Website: home-depot
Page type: account-dashboard
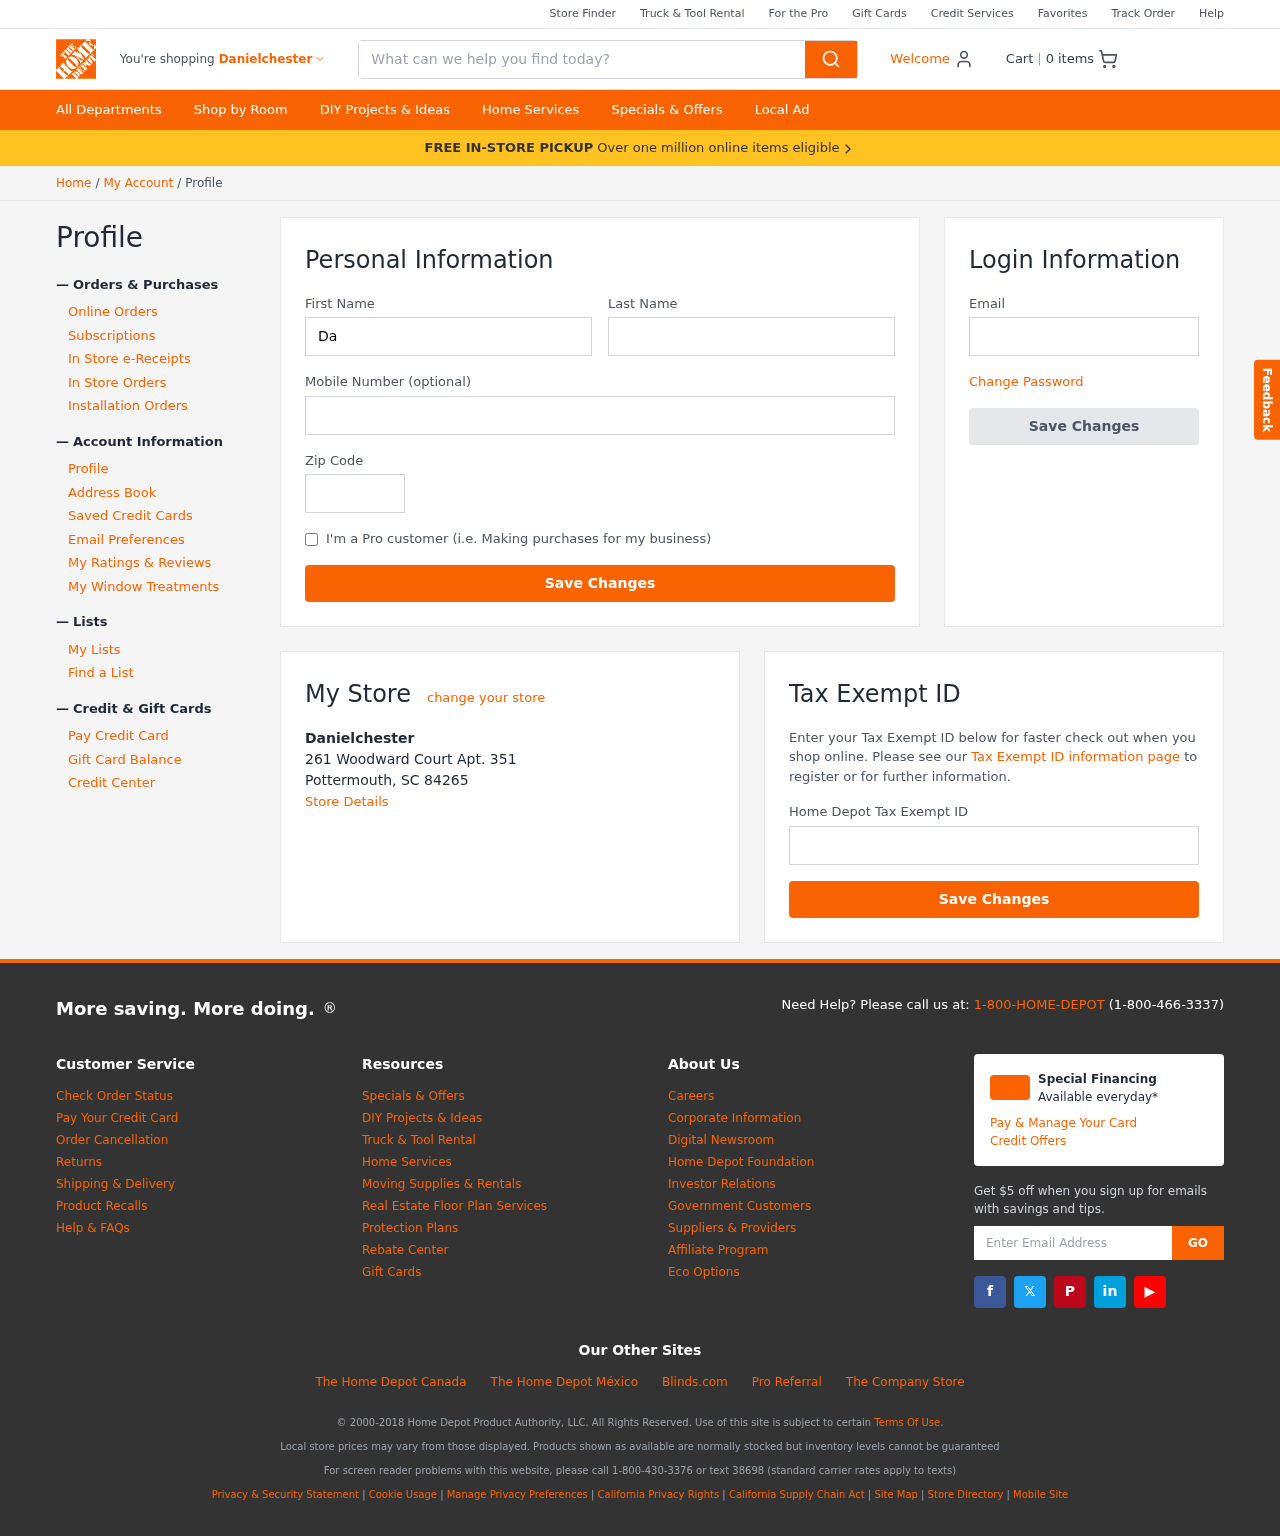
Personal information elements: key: PII_CITY
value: Danielchester
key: PII_EMAIL
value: dannynovak@hotmail.com
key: PII_FIRSTNAME
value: Danny
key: PII_LASTNAME
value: Novak
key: PII_LOCATION1_CITY_STATE_ZIP
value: Pottermouth, SC 84265
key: PII_LOCATION1_NAME
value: Danielchester
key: PII_LOCATION1_STREET
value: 261 Woodward Court Apt. 351
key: PII_PHONE
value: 2102274139
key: PII_POSTCODE
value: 25500
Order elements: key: ORDER_NUM_ITEMS
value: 0
Search elements: key: HEADER_SEARCH
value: What can we help you find today?